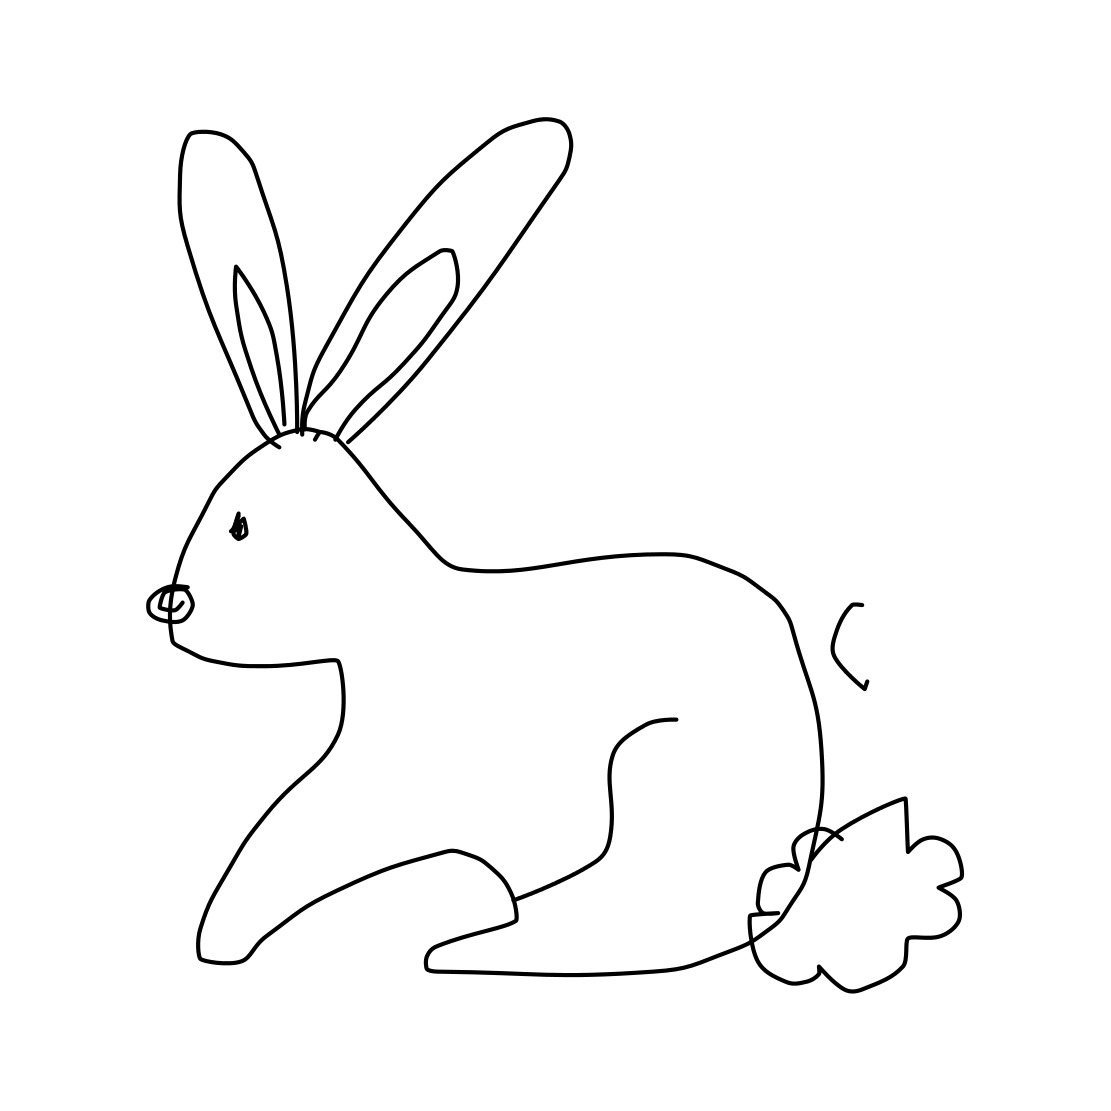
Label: rabbit